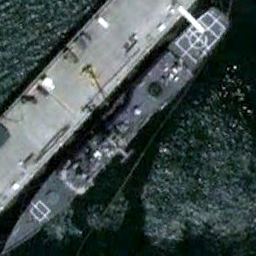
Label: cruiser